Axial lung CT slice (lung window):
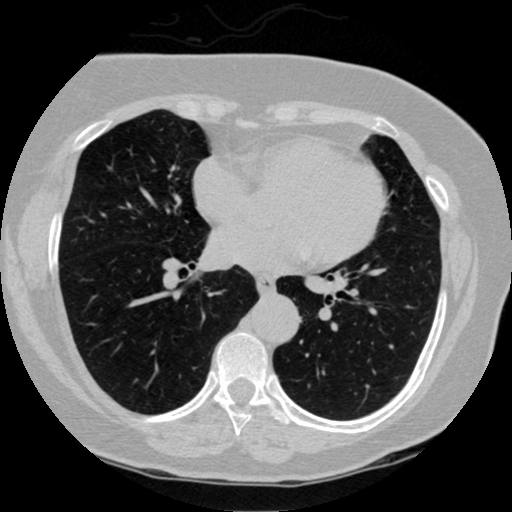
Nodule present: no